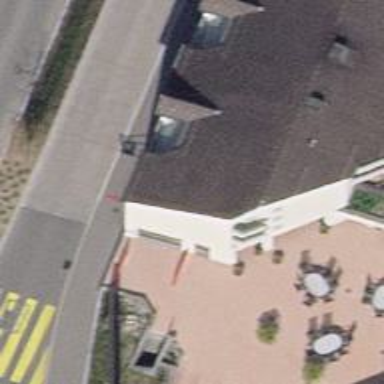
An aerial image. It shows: Restaurant.